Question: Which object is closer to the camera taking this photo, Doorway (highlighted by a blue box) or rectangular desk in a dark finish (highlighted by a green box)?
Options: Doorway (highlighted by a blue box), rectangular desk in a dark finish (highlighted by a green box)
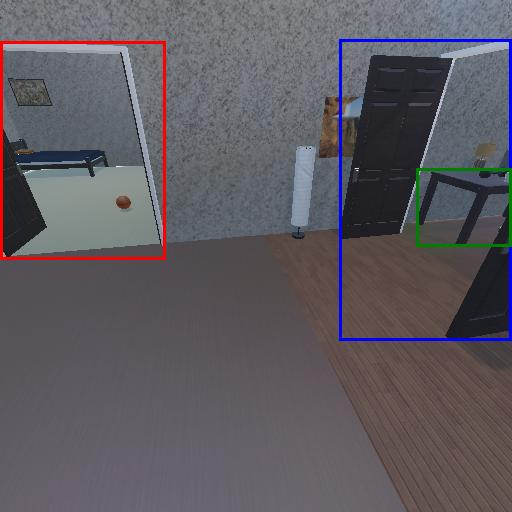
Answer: Doorway (highlighted by a blue box)